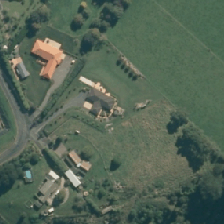
Land cover: urban_build_up